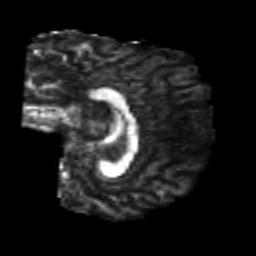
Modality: FA
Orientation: sagittal
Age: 24
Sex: male
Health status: healthy
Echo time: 0.074 s